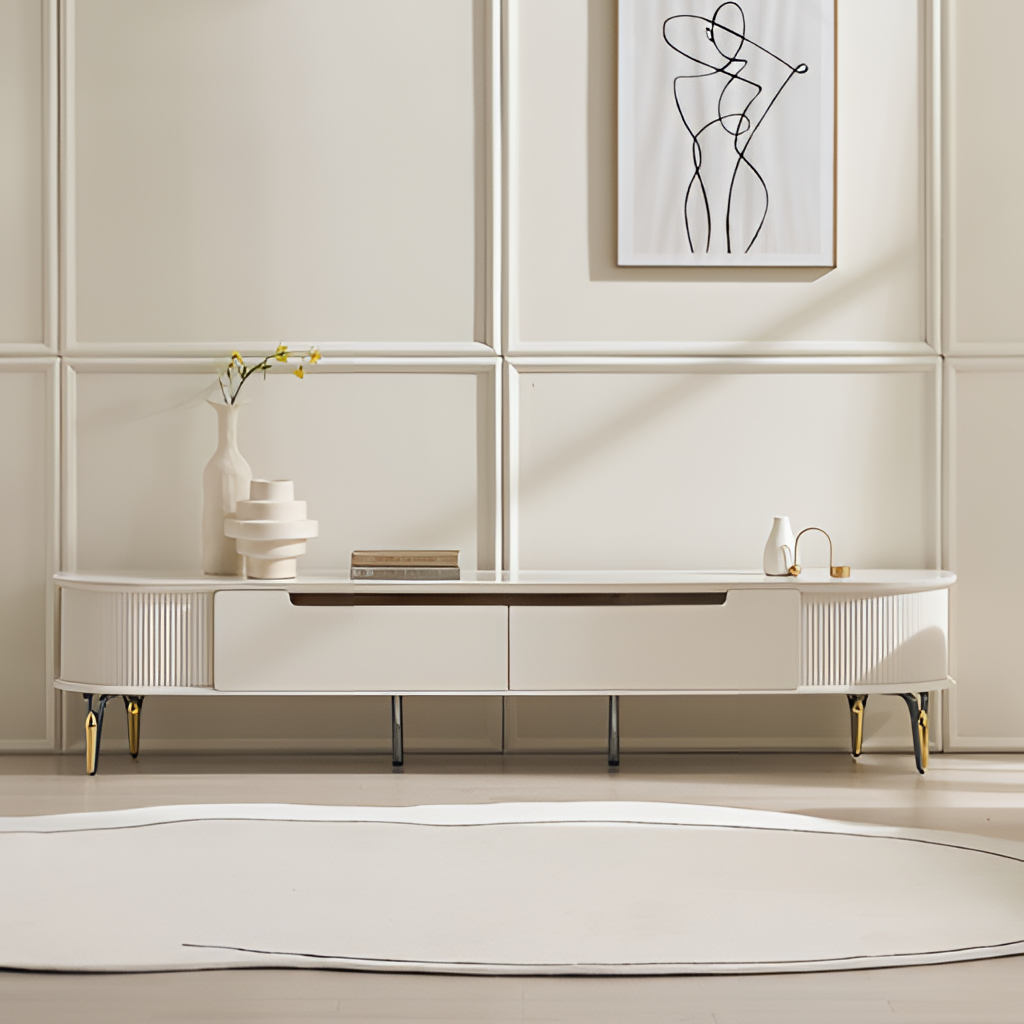
cream wood console table, living room, paint wallpaper, with paneled pattern, wood flooring, with plank pattern, modern